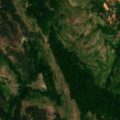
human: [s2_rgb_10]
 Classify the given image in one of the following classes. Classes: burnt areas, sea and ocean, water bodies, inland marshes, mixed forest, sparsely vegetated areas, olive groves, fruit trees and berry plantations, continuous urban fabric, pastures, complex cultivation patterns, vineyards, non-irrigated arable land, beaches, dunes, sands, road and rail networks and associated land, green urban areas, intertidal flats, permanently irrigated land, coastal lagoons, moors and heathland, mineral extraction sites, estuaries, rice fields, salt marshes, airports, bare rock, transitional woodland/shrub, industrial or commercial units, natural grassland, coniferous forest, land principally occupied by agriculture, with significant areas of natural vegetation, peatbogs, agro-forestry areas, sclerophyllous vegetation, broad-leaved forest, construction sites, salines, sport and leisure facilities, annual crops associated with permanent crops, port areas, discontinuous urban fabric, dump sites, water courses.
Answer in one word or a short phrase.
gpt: pastures, complex cultivation patterns, land principally occupied by agriculture, with significant areas of natural vegetation, broad-leaved forest, natural grassland, transitional woodland/shrub